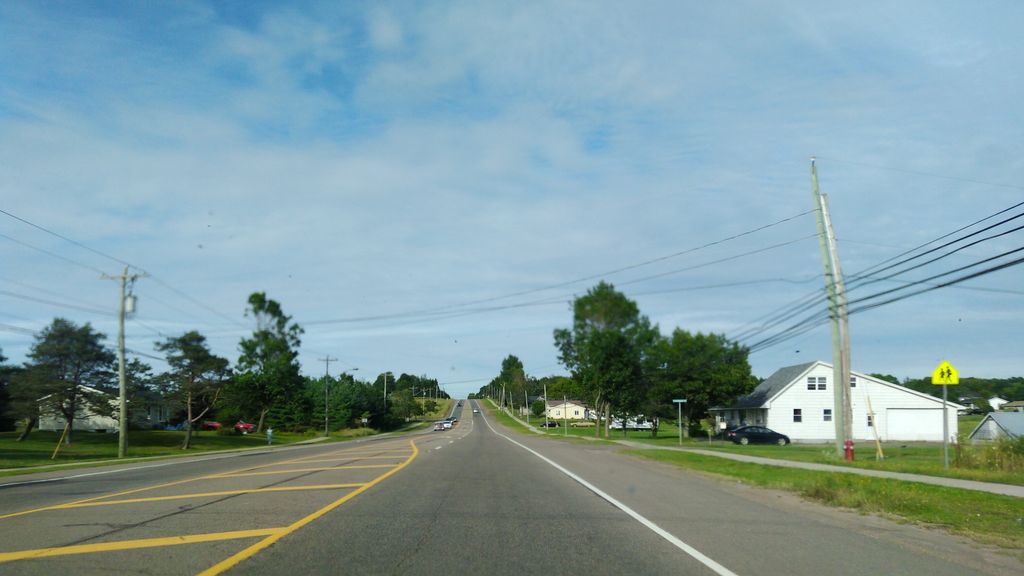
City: charlottetown